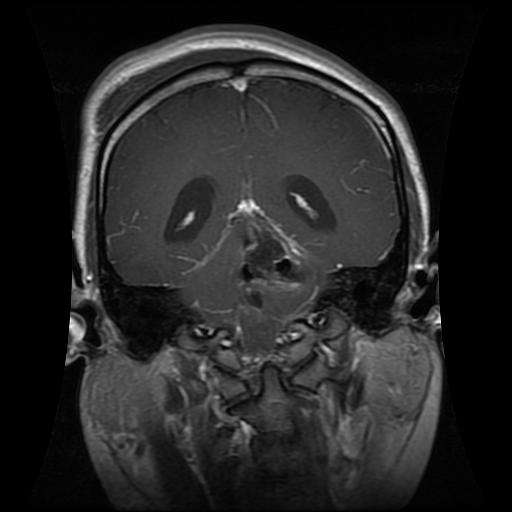
Label: glioma